Question: I have a list with 3 elements that are a certain size that fit in a container (the '<fieldset>' that can only hold one list item.
Right now, the other list items are overflowing underneath, I need the to overflow to the right on the x axis.
Here is a picture of what I am talking about:

And here is the page where this is happening: <URL>
Any ideas on how to achieve this?
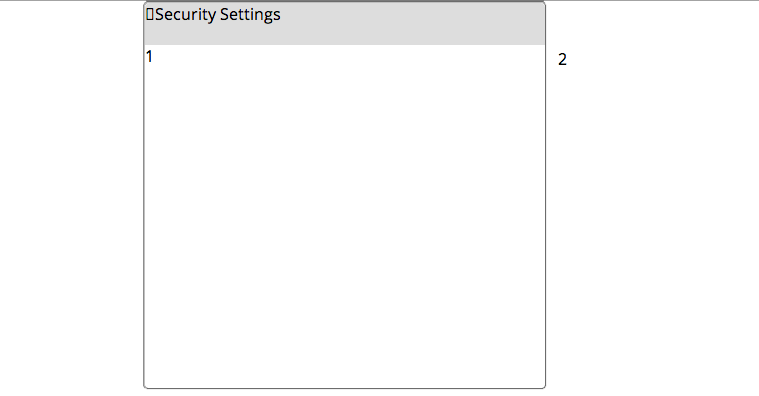
Answer: Firstly, that is a fairly odd way to use the fieldset element. In my opinion a div (or perhaps a section) element would make much more sense semantically.
Secondly, to achieve the effect I think you're looking for, you'll need to assign a width to the element that contains your three slides (by default the width is set to auto, meaning the element's children will break down to the next line assuming they're block elements). Assign a width of 1200px to the element ul#slides.
Next, set the overflow property to auto on your wrapping element, in your case the fieldset element. This should hopefully get you started on the right track.